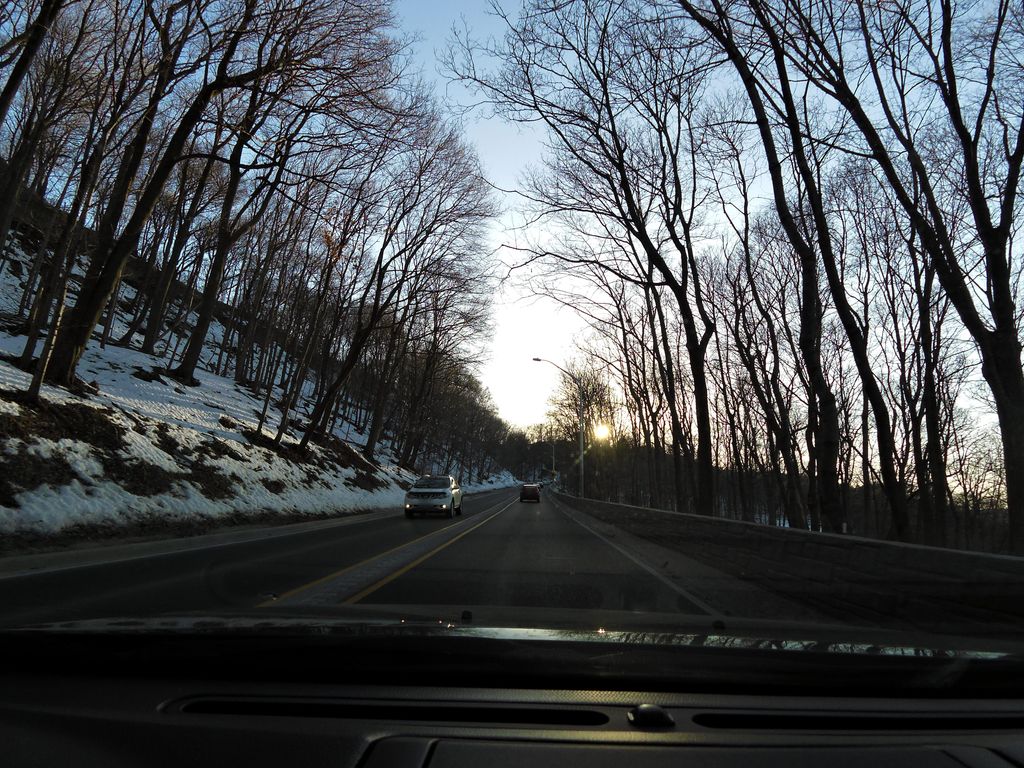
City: hamilton